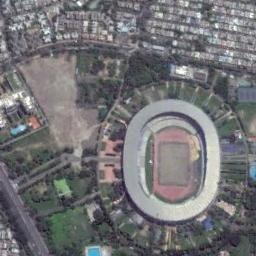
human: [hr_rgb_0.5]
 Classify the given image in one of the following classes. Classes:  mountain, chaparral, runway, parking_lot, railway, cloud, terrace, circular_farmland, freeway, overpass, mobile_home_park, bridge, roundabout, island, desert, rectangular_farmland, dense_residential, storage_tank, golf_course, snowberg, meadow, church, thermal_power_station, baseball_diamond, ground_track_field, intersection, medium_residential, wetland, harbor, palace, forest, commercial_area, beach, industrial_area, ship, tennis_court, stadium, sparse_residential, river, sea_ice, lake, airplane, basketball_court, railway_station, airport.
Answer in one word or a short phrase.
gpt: stadium